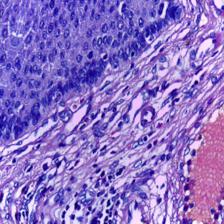
Diagnosis: Normal